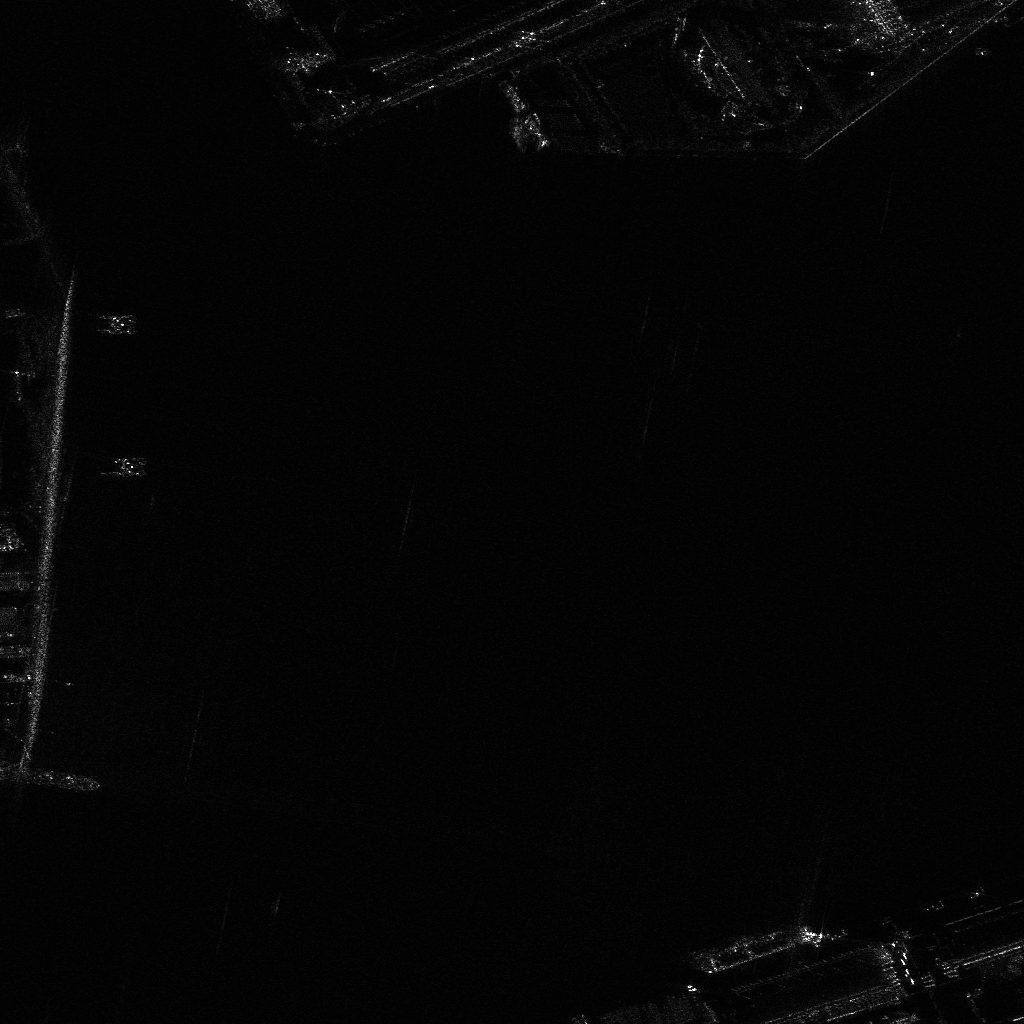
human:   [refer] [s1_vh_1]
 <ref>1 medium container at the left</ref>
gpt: <box>[[9, 44, 14, 46, 0]]</box>

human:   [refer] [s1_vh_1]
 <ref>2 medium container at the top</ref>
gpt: <box>[[50, 12, 53, 13, 54], [48, 8, 51, 9, 61]]</box>